Aerial crown-view tile of a tropical tree (Barro Colorado Island, Panama), acquired 20240716:
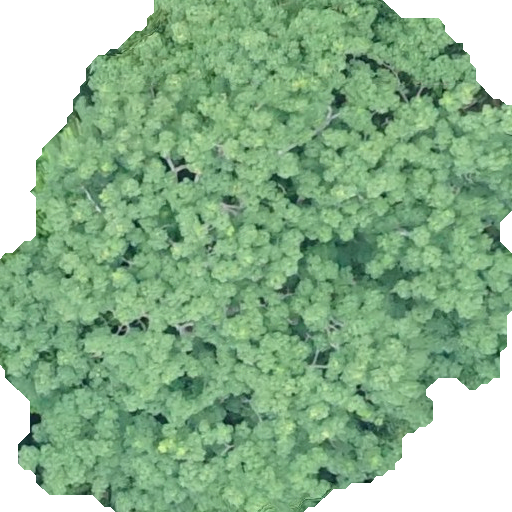
Species: Pseudobombax septenatum
GBIF accepted scientific name: Pseudobombax septenatum
Crown area: 356.3 m²